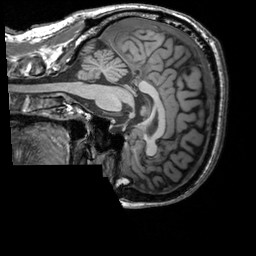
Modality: T1w
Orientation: sagittal
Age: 54
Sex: male
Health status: healthy
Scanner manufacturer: siemens
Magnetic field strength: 3 T
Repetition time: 2.3 s
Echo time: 0.00303 s